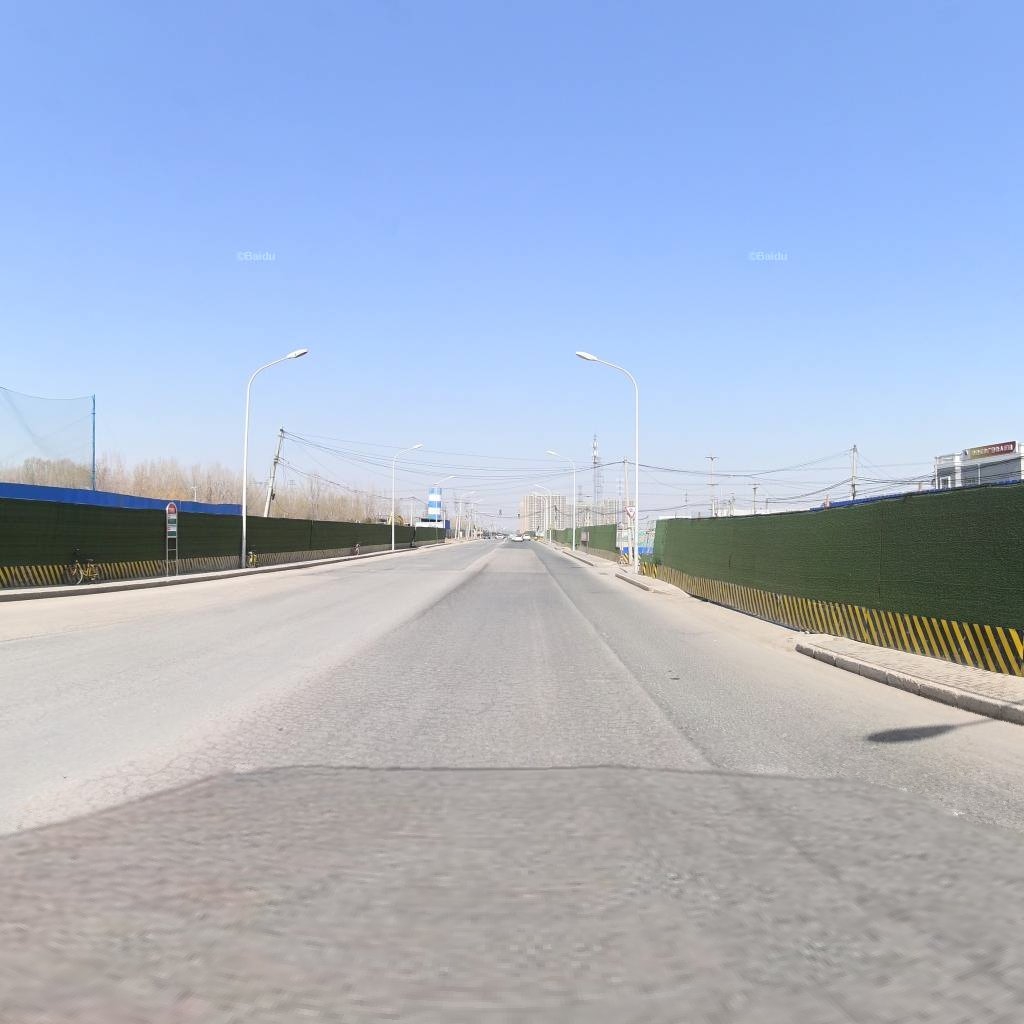
Region: Chaoyang
Road damage annotations: alligator crack